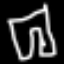
Label: pants